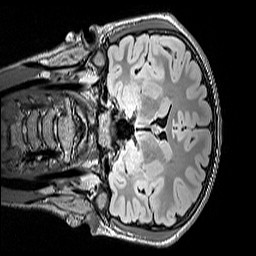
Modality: FLAIR
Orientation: coronal
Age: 13
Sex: female
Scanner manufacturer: siemens
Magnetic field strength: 3 T
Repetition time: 5 s
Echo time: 0.388 s